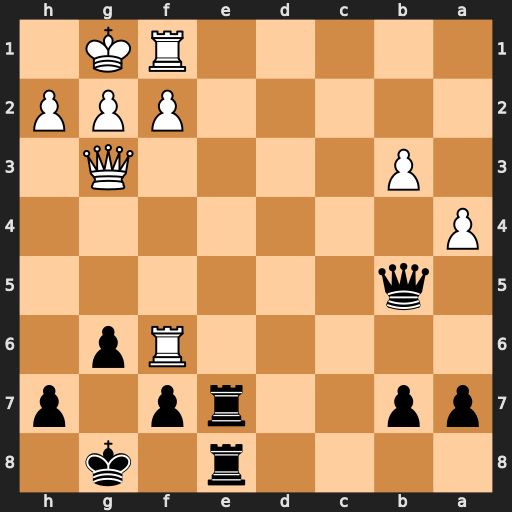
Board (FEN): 4r1k1/pp2rp1p/5Rp1/1q6/P7/1P4Q1/5PPP/5RK1
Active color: b
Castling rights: -
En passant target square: -
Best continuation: Qxf1+ Kxf1 Re1#